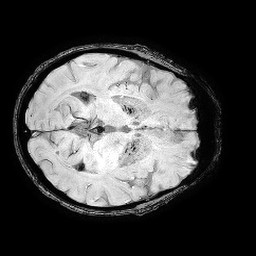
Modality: SWI
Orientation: axial
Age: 70
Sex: male
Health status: ill
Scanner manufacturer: philips
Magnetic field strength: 3 T
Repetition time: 0.031 s